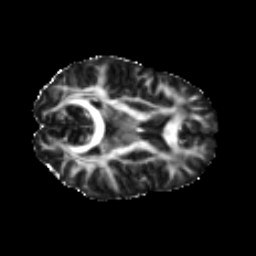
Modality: FA
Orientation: axial
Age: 49
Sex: female
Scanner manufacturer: ge
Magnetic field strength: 3 T
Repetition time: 7.8 s
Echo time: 0.0611 s